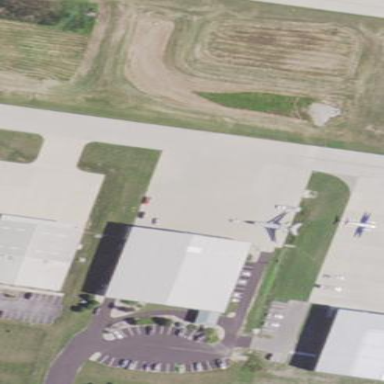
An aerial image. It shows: Apron at the airport.